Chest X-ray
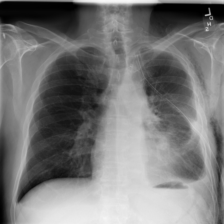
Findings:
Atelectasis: negative
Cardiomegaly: negative
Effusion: negative
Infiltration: negative
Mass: negative
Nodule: negative
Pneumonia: negative
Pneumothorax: positive
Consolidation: negative
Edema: negative
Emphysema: negative
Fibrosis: negative
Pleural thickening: negative
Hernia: negative